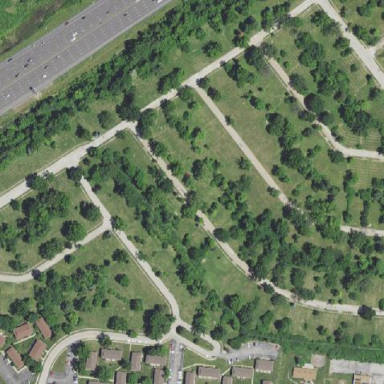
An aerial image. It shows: Golf course designated for disc golf.